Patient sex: M
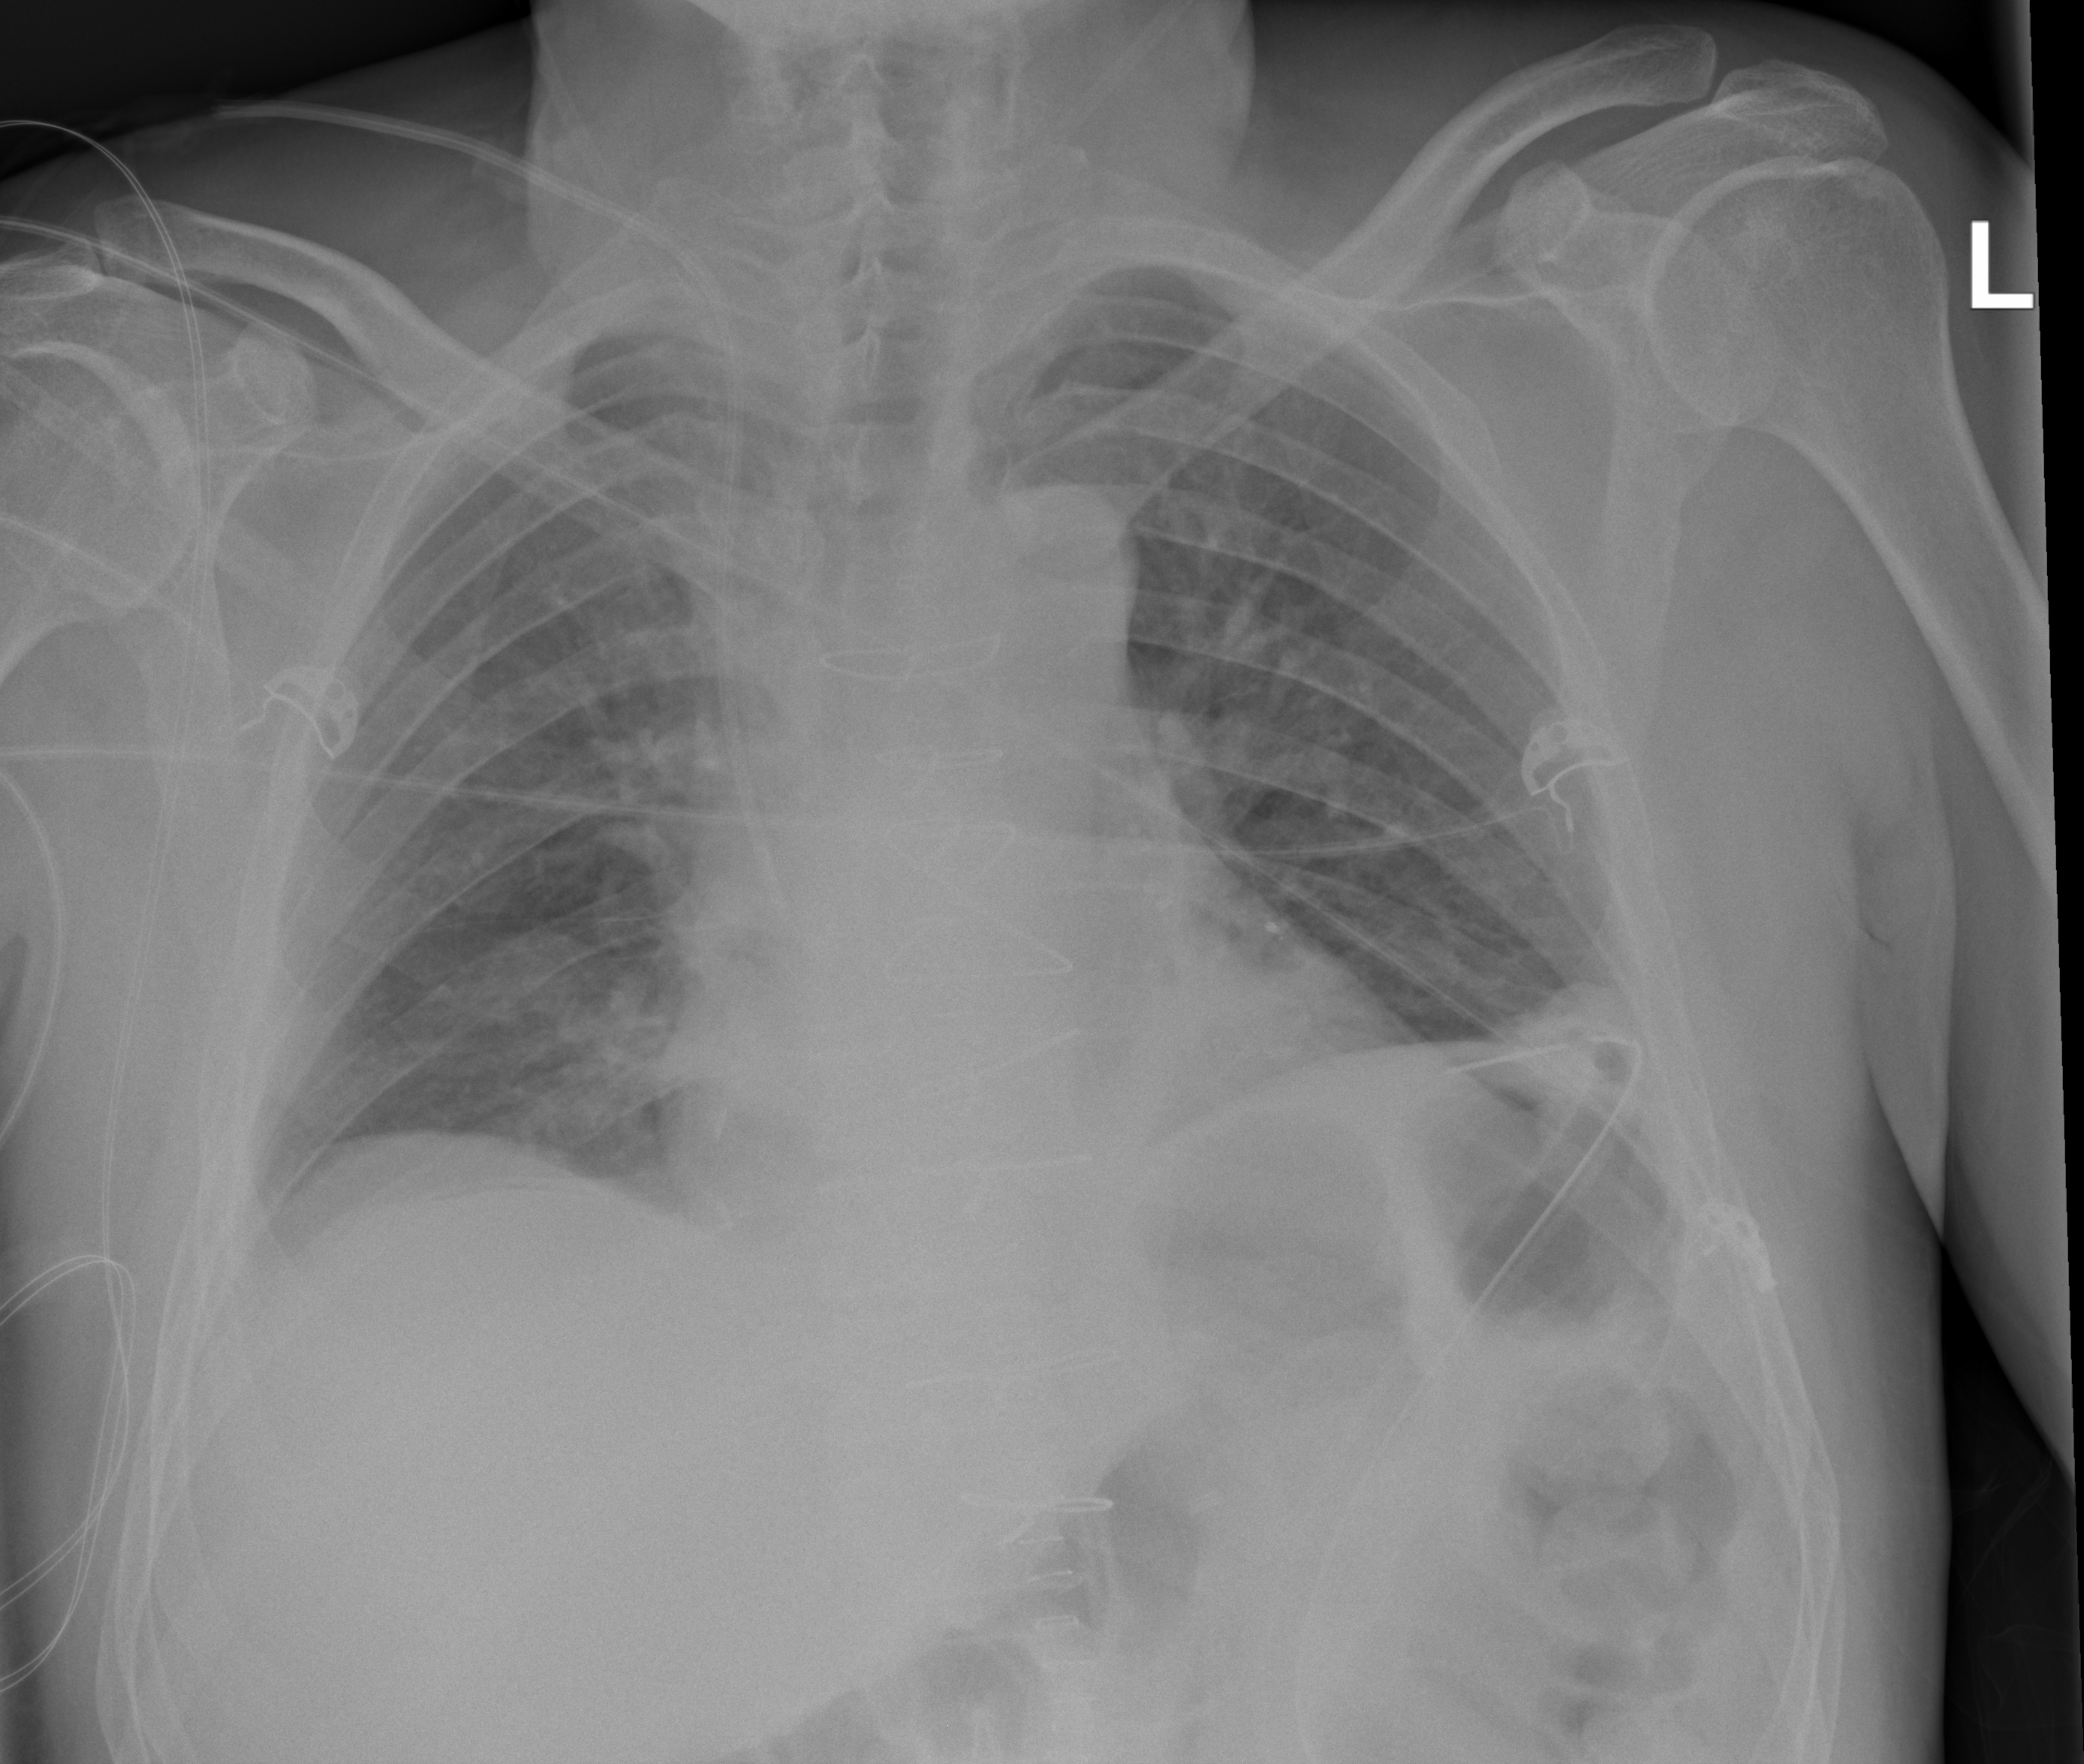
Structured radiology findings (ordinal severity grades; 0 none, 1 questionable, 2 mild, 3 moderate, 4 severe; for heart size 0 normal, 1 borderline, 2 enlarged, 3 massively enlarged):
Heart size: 0
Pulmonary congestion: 0
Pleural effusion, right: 0
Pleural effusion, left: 2
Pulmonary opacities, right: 0
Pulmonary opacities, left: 0
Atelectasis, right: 2
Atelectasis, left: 2